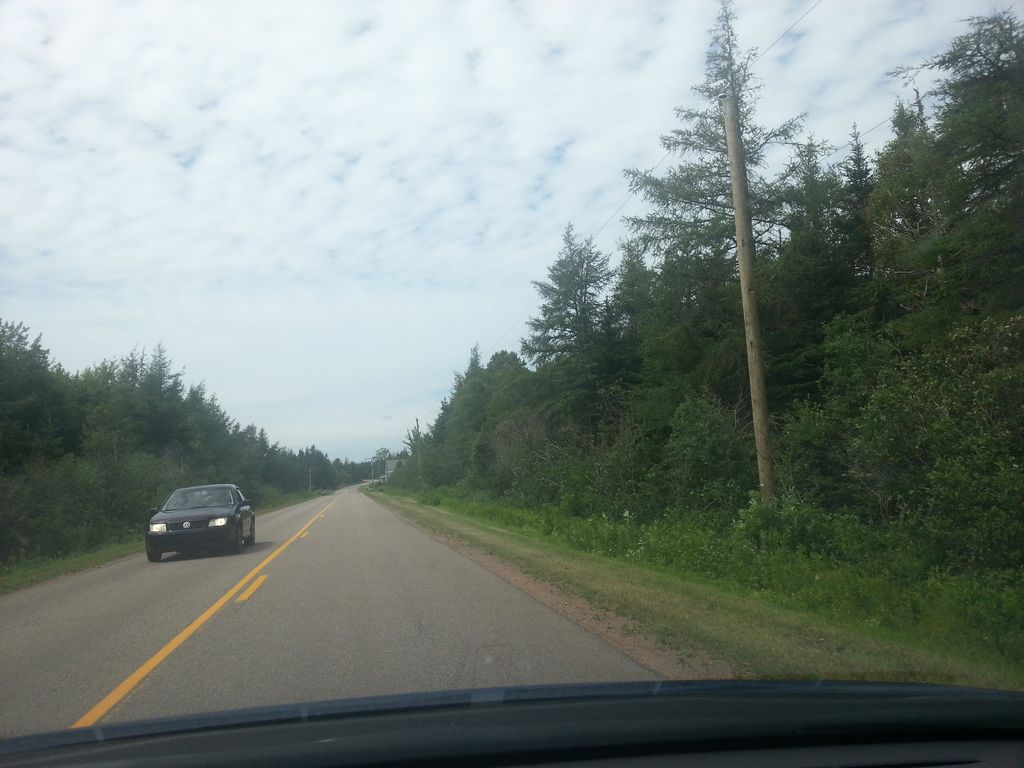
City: charlottetown